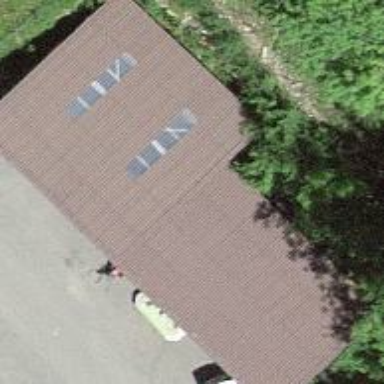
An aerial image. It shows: Garage.